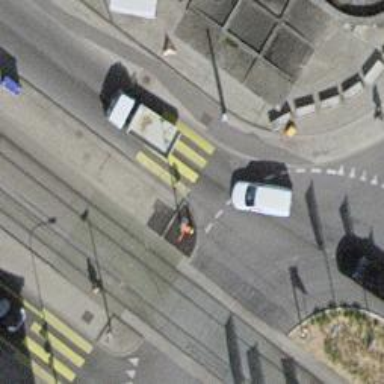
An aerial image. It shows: Uncontrolled zebra crossing on the road.